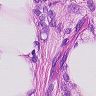
Metastatic tissue present: yes